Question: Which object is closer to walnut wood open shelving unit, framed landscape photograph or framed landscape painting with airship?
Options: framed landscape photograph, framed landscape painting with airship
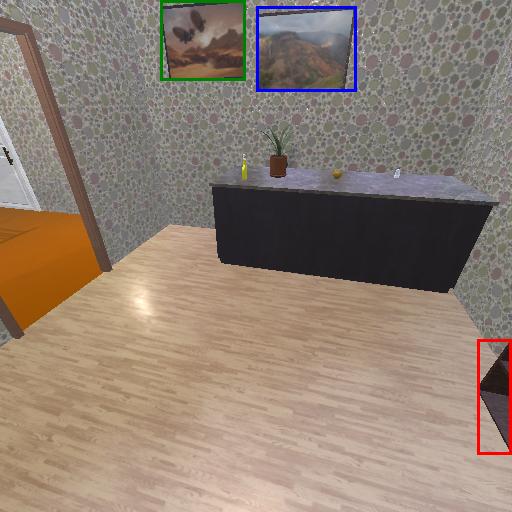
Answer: framed landscape photograph